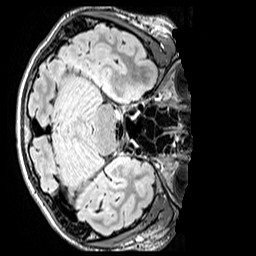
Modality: FLAIR
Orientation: axial
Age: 13
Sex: male
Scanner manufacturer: siemens
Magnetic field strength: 3 T
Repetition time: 5 s
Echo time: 0.388 s